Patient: sex F, age 32
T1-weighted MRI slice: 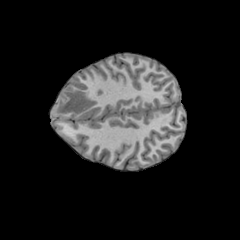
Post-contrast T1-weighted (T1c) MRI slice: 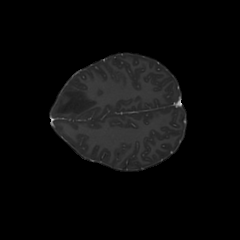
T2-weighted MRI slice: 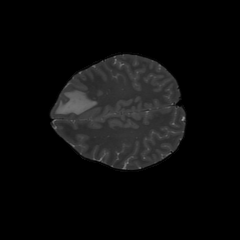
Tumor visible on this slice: yes
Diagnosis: Astrocytoma, IDH-mutant
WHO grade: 3